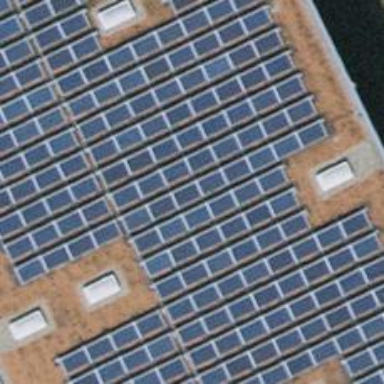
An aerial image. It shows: Solar power generator using photovoltaic method with solar photovoltaic panel types.